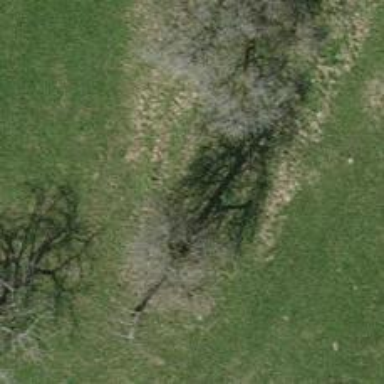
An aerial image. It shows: Row of trees in natural setting.